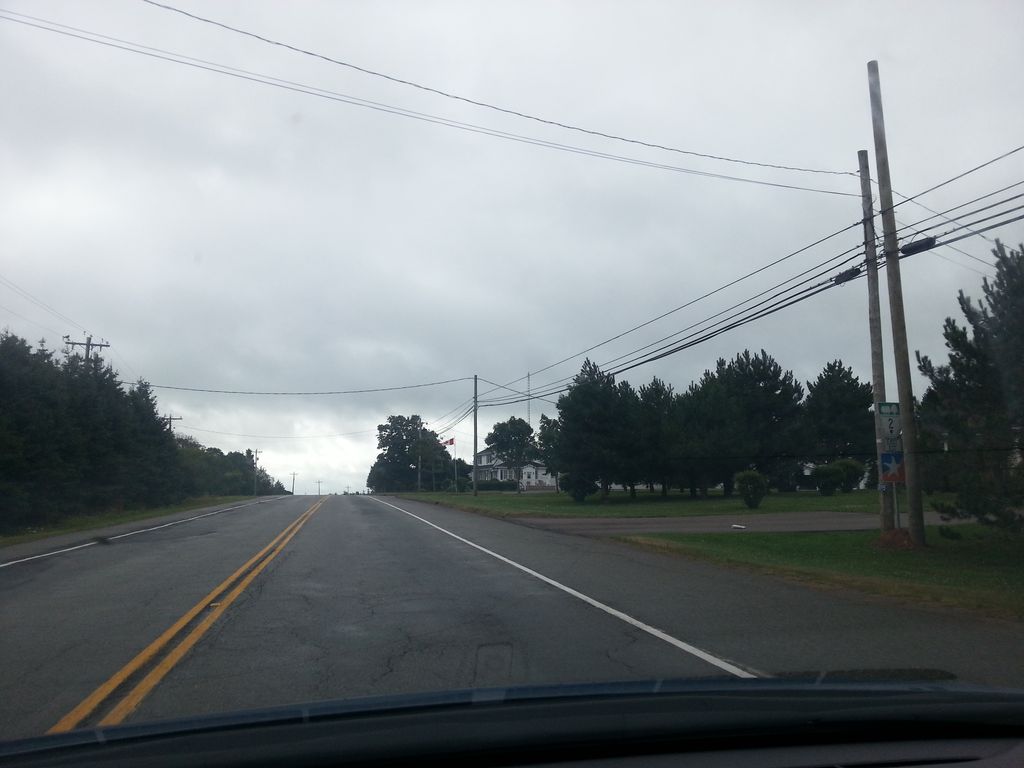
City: charlottetown